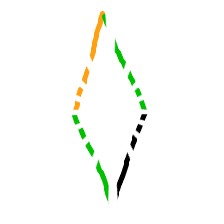
Shape: rhombus